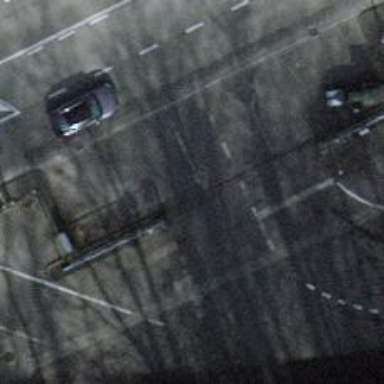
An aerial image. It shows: Entrance with barrier.